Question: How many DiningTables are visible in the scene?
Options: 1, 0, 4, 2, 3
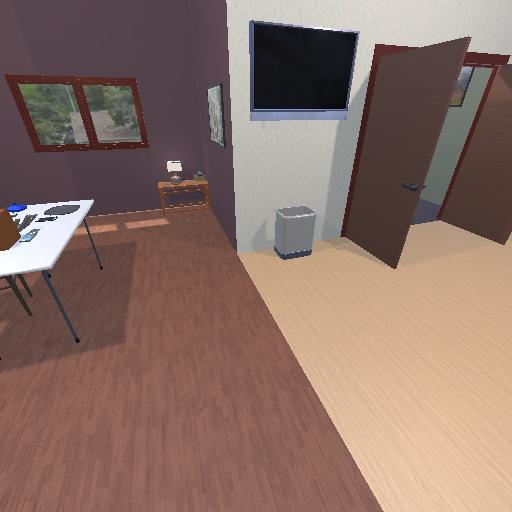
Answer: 1